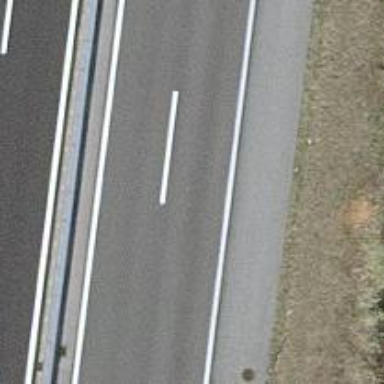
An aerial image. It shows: Motorway.